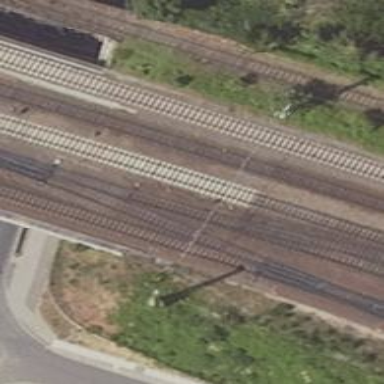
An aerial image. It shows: Railway with electrified contact lines.